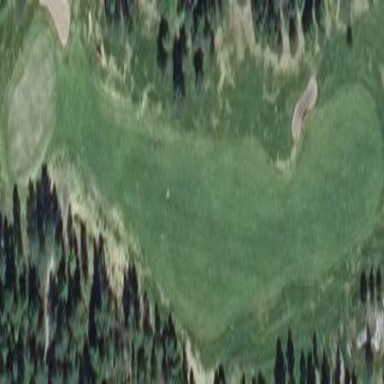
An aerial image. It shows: Golf fairway surrounded by grass.